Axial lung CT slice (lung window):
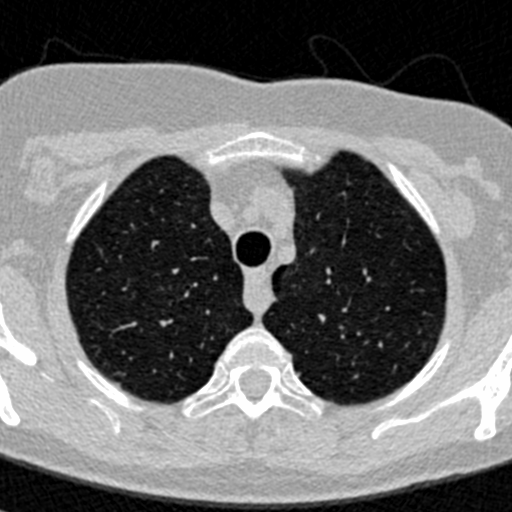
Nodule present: no